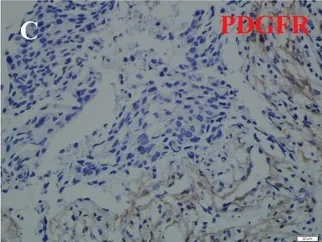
Immunohistochemical staining of VEGFR-1, VEGFR-2, PDGFR, and c-kit. PDGFR. Were strongly positive.
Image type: pathology (immunostaining)